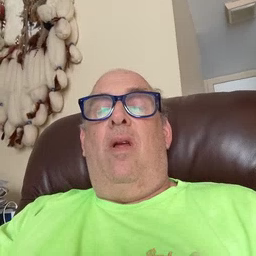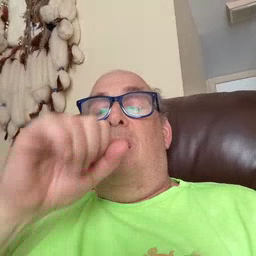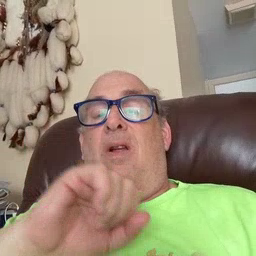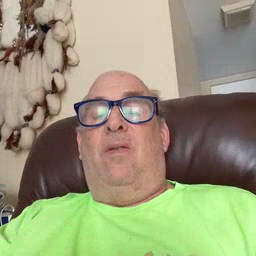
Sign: icecream